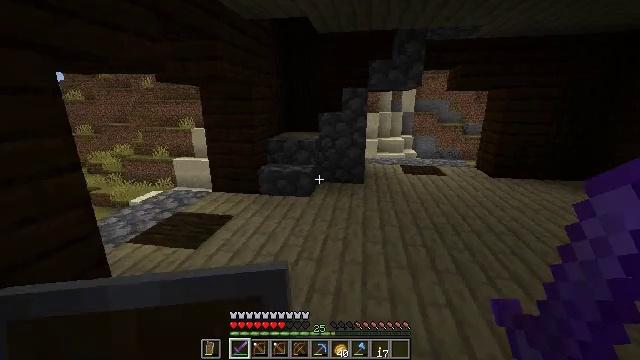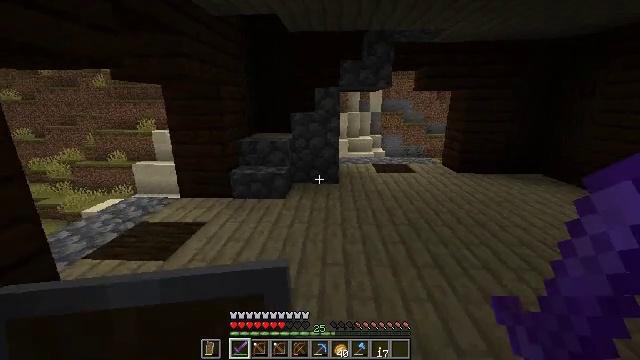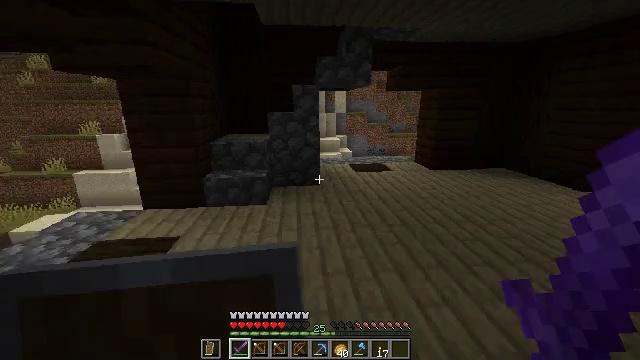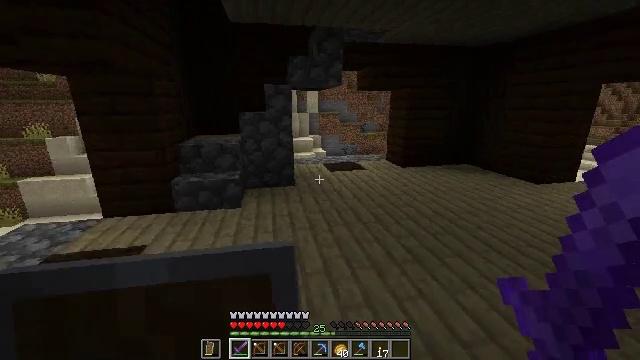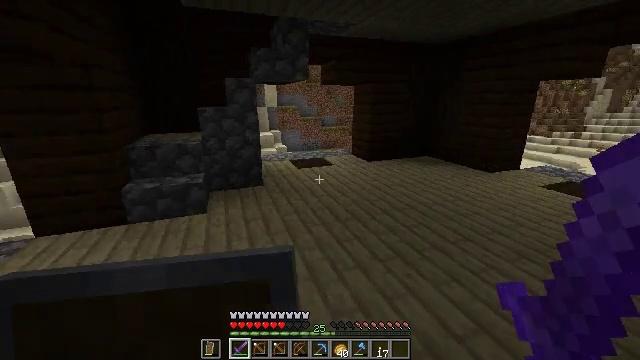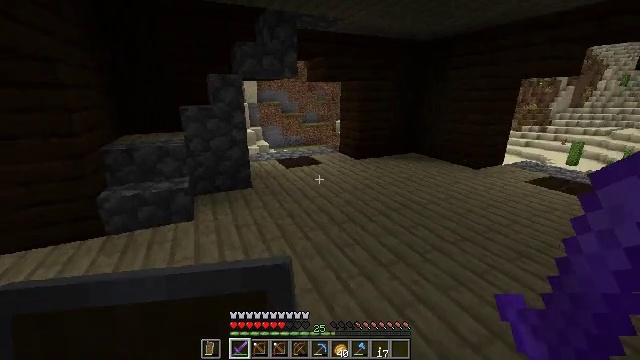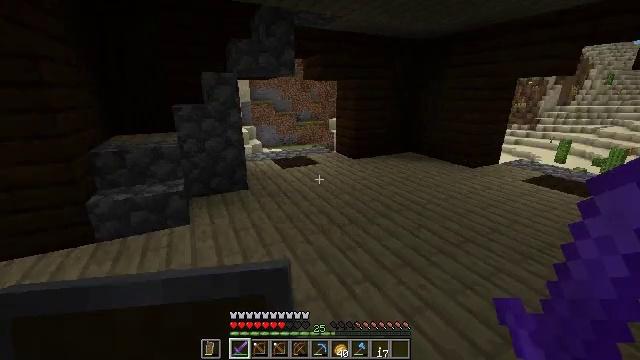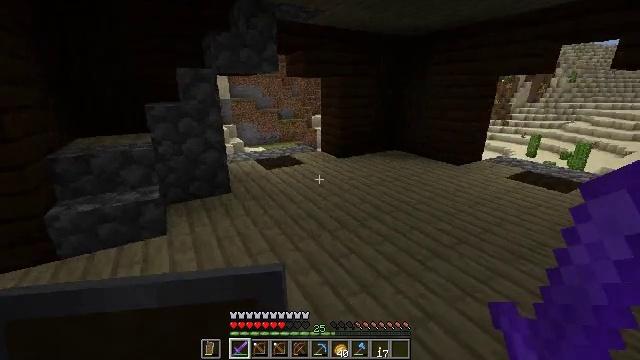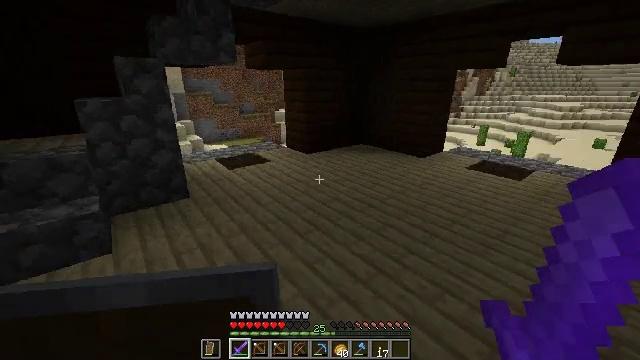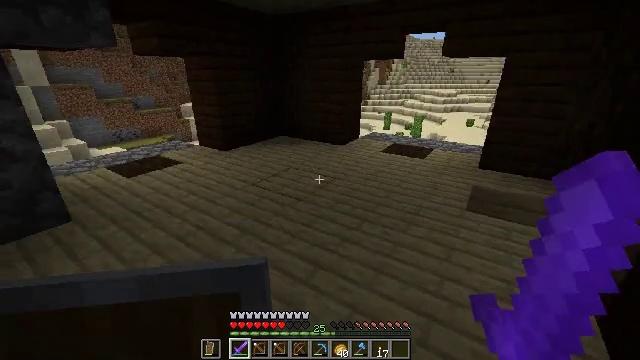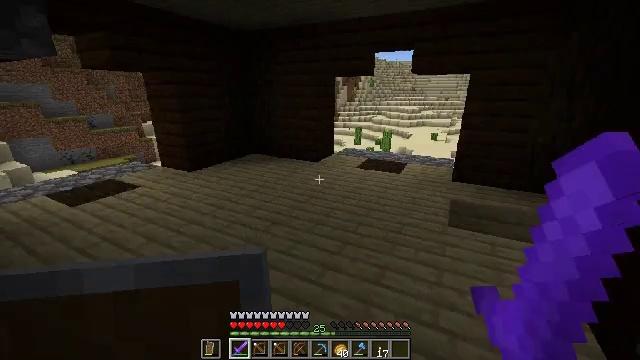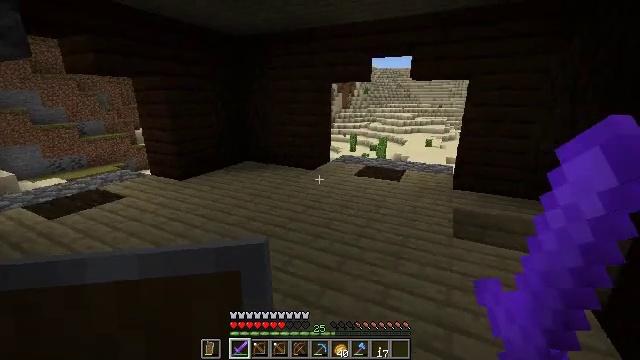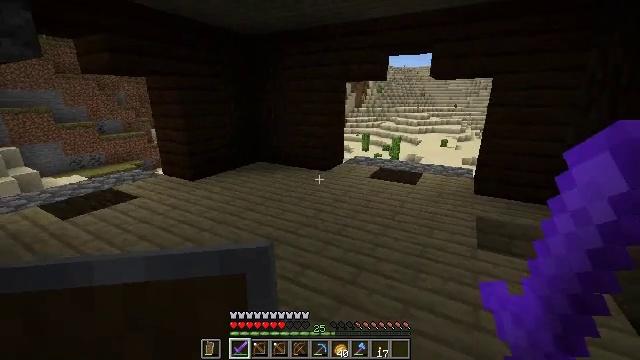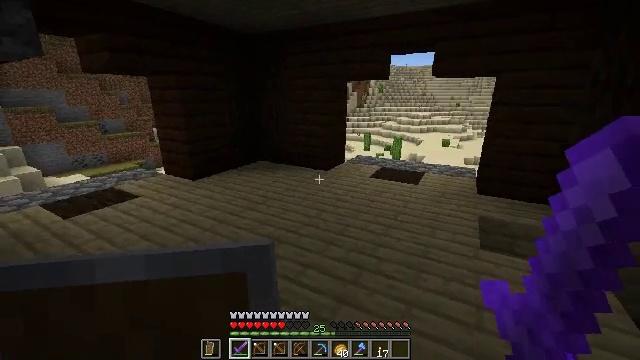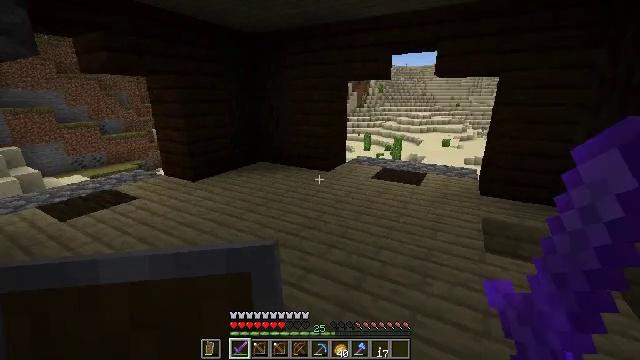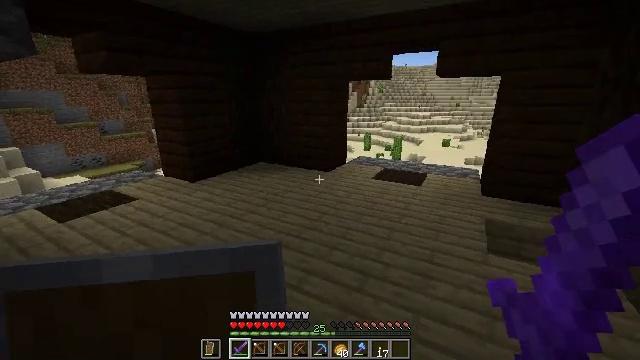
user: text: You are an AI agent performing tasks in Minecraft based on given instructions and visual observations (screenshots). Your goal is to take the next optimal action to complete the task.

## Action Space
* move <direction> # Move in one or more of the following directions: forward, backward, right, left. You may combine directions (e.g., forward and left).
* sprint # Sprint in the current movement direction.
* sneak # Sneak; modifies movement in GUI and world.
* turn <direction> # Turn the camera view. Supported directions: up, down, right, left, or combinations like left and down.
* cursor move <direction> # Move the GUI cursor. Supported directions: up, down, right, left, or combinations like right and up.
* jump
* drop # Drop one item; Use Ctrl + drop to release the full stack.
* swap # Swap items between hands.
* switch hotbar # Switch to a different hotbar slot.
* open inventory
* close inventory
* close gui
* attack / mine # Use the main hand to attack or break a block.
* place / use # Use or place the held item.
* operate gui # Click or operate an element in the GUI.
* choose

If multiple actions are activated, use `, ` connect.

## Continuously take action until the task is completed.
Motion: motion action
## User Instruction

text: Retrieve the white wall banner into your inventory.
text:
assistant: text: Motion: move forward and move left, turn right
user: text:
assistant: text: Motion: move forward and move left, turn right
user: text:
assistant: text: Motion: move forward and move left, turn right
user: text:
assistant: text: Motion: move forward and move left, turn right and down
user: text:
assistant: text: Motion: move forward and move left, turn right
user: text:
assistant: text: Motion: move forward, turn right
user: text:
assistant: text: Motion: move forward, turn right
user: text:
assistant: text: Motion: move forward, turn right and down
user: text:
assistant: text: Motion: move forward, turn right and down
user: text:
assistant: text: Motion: move forward, turn right and up
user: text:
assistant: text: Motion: move forward, turn right and up
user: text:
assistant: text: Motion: turn left
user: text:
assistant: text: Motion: no_op
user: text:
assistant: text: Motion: no_op
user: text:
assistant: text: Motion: no_op
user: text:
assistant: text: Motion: move forward, turn down
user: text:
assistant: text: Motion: move forward, turn down
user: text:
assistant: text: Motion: move forward, turn right and down
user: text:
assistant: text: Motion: move forward, turn right and down
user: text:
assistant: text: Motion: move forward, turn right
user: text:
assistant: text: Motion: move forward, turn right and down
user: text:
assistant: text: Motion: move forward, turn right and down
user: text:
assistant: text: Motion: move forward, turn right and down
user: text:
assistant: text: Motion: move forward, turn right and down
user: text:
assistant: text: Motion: move forward, turn right
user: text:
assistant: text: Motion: move forward, turn right
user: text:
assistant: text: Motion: move forward, turn right
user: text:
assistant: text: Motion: move forward
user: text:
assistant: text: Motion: move forward
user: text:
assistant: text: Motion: move forward